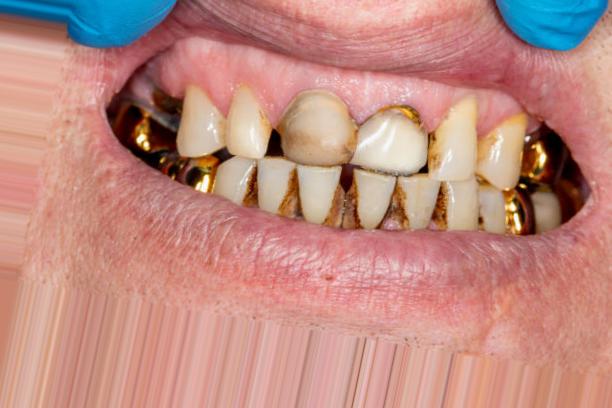
Condition: Caries